Field crop: maize
Growth stage: 2
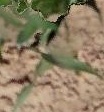
Species: maize